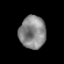
Tissue: prostate
Cell type: T cells
Senescence score: 0.1994
Nuclear area (px): 851
Mean DAPI intensity: 134.998